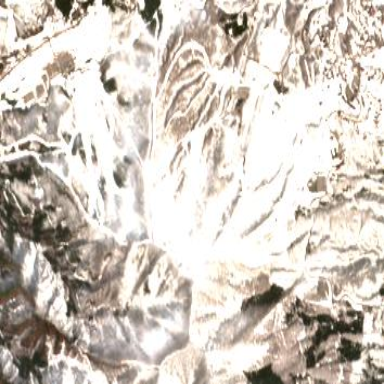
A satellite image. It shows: Area designated for winter sports.